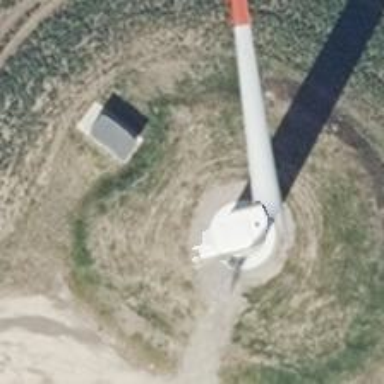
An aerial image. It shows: Wind generator powered by horizontal-axis wind turbine.